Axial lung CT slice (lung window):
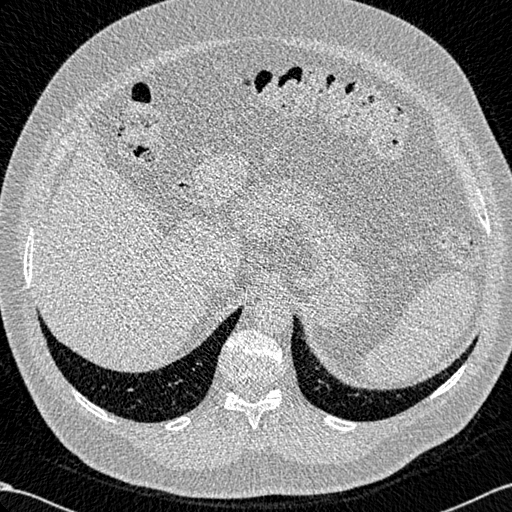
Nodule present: no